A spectrogram of one vibration snapshot from a rotating bearing is shown (time on one axis, frequency on the other). Diagnose the bearing from this image, choosing from: normal, inner_race, outer_race, ball.
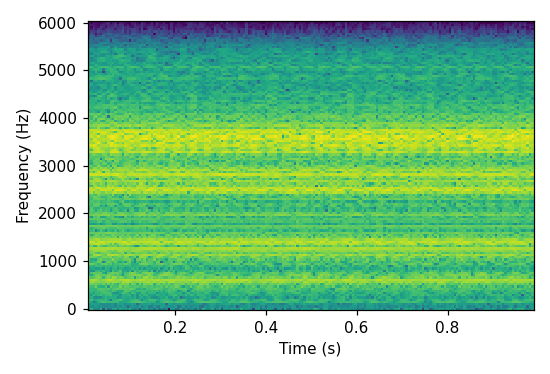
Answer: inner_race